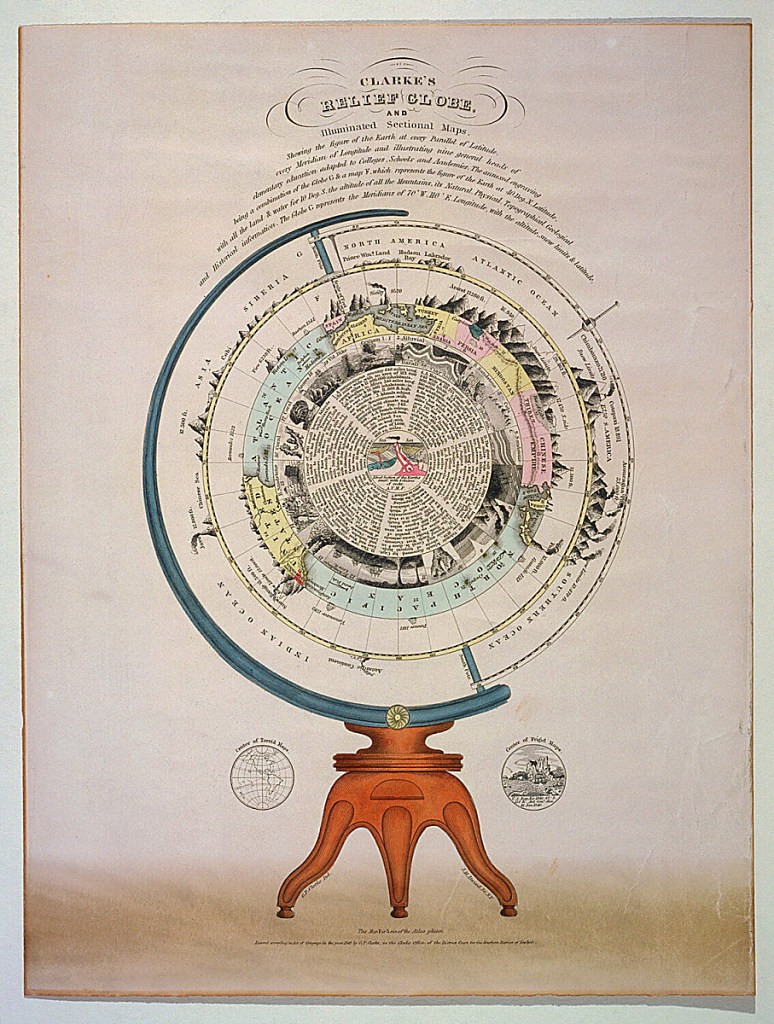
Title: Clarke's Relief Globe
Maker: J.M. Attwood
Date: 1849
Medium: Hand-colored etching
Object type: Print
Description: Presented as a globe on a stand, the surface arranged in concentric rings, with radiating divisions.